Question: I want to create multiple border, with some padding, around my image like shown below. I prefer to do this with CSS only, but I don't know if this is possible.
While I googled for this I only found <URL> with multiple borders directly around the object using box shadow.
I tried creating this just using a border and padding around the image. But the padding didn't even worked out and with box-shadow like in the example above I won't get something like I want.
How would you guys handle this problem, and is it even possible?
Edit:
Sorry, forget to show what I've currently have: <URL>

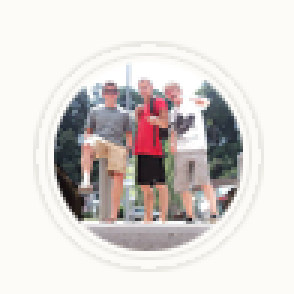
Answer: Easy peasy!
Padding, border and couple of box-shadows will do the trick.
'''
img {
border-radius: 50%;
padding: 3px;
border: 1px solid #ddd;
box-shadow: 0 0 0 7px #fff,
0 0 0 8px #ddd;
}
'''
<URL>